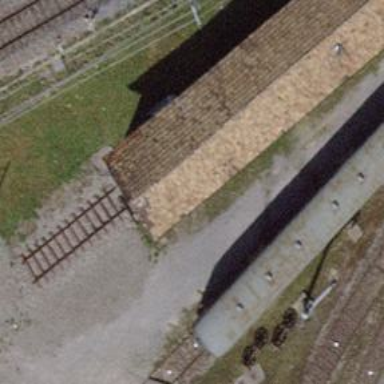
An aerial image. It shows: Railway yard with one track.